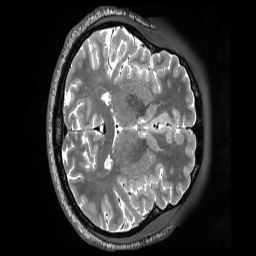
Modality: T2w
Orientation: axial
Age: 39
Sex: male